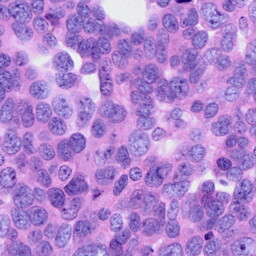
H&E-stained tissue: Ovarian